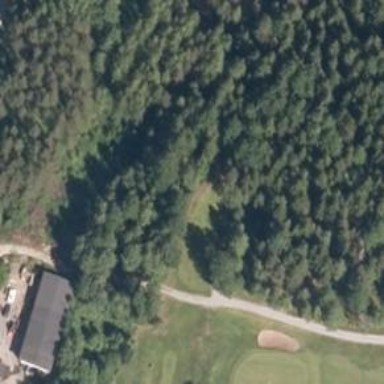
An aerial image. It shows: Golf tee.